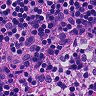
Metastatic tissue present: no